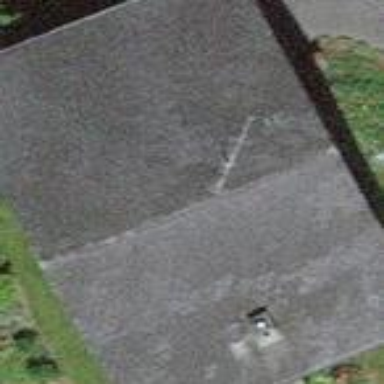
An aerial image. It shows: Residential building.